Question: I have a strange bug with my Linq to SQL DBML files, when ever I save it, instead of saving to the existing designer file a duplicate file is created.
This is causing errors all over the place as there is ambiguity between the data context constructor inside of file.designer.cs and file1.designer.cs
Is there any way to fix this error that doesnt involve deleting and recreating the dmbl files. as this error is happening on all of my DBML files some of which are rather large.

The above image shows the issue that I'm having.
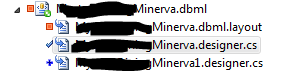
Answer: Not sure what could have caused this (but Marc's suggestion about the file being readonly or not checked out seems possible), but the association is described in the .proj file. If you open that file with a text editor you should see somewhere within something like:
'''
<ItemGroup>
<None Include="Minerva.dbml">
<Generator>MSLinqToSQLGenerator</Generator>
<LastGenOutput>Minerva1.designer.cs</LastGenOutput>
<SubType>Designer</SubType>
</None>
'''
Replace 'Minerva1.designer.cs' with 'Minerva.designer.cs'. You can now delete or exclude the 'Minerva1.designer.cs' file from you project and the next time the generator is invoked it will overwrite 'Minerva.designer.cs' as expected.